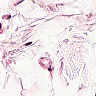
Metastatic tissue present: no